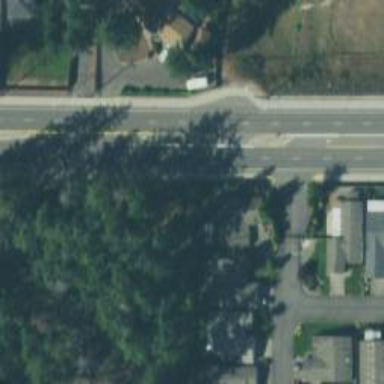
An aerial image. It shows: Secondary link road.